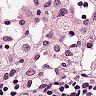
Metastatic tissue present: no